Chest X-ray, PA view. Patient: 25 years old, sex F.
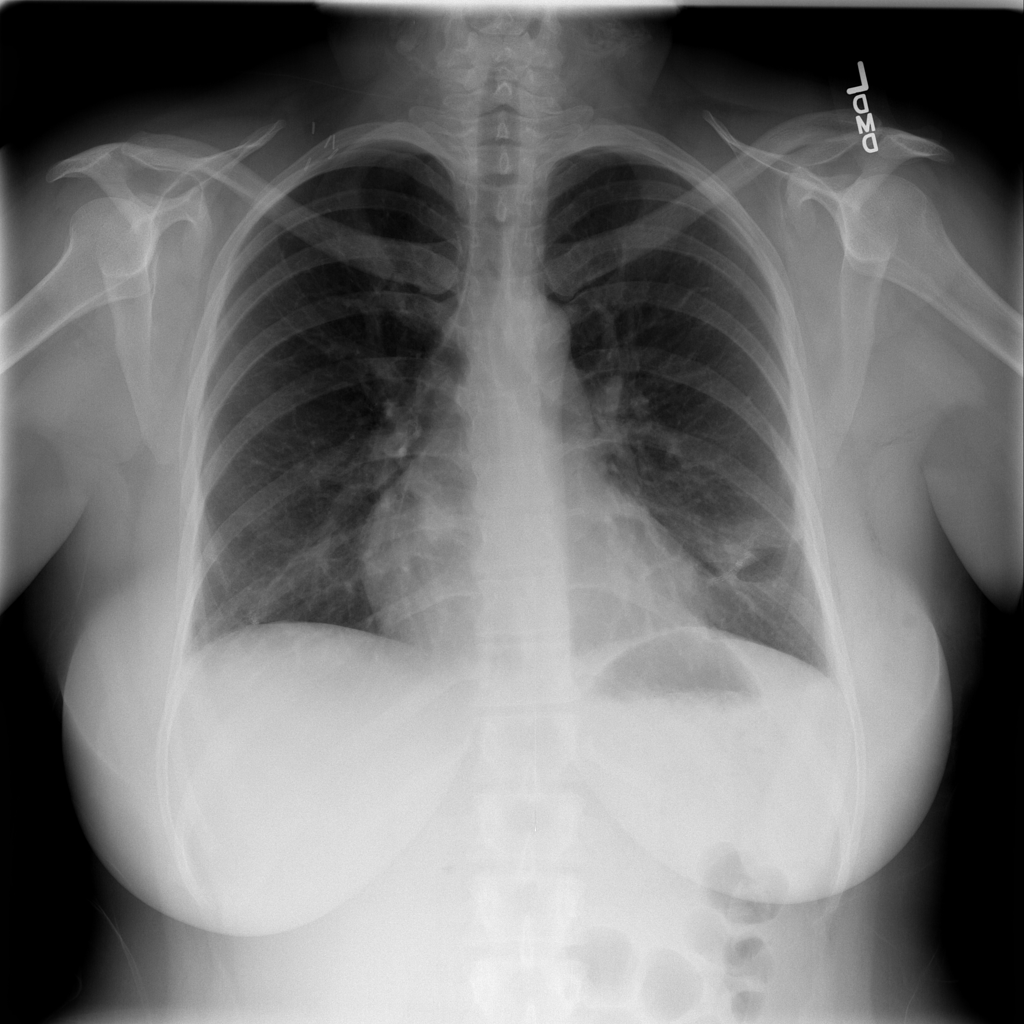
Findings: No Finding